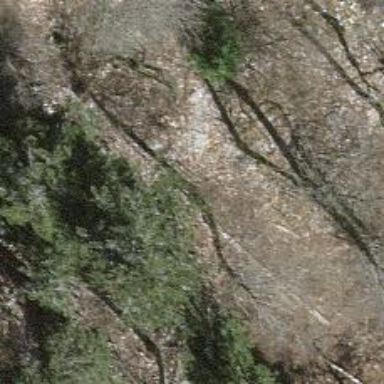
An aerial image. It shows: Cliff in nature.